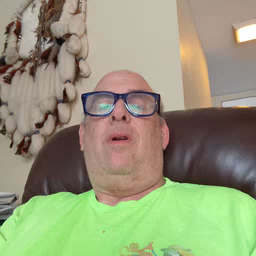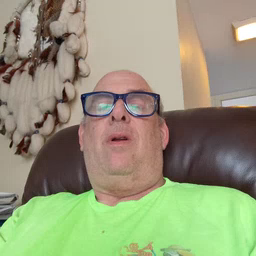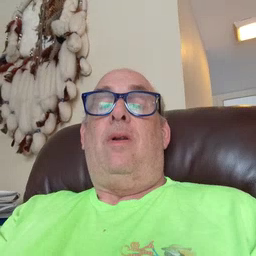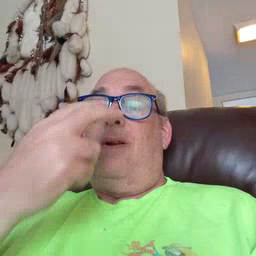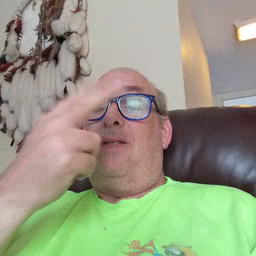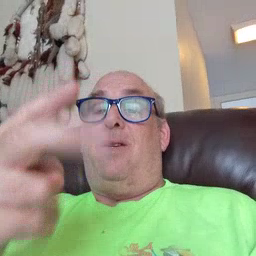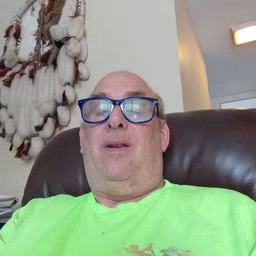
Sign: see